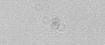
Label: camera_spot